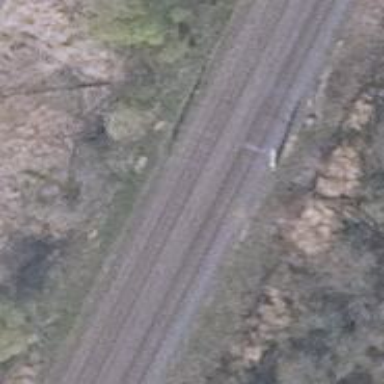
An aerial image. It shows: Milestone along the railway with catenary mast.